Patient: sex M, age 78
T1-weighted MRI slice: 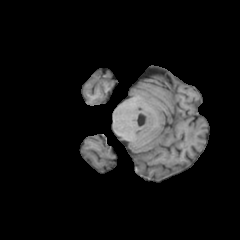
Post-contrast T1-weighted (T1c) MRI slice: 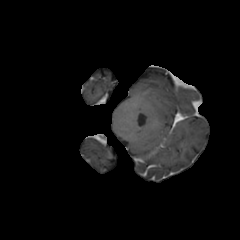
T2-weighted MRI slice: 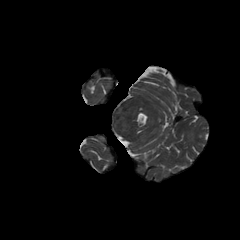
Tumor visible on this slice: no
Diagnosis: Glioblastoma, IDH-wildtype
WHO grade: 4